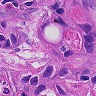
Metastatic tissue present: yes